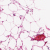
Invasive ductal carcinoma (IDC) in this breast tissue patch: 0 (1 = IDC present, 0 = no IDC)